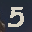
Label: 5